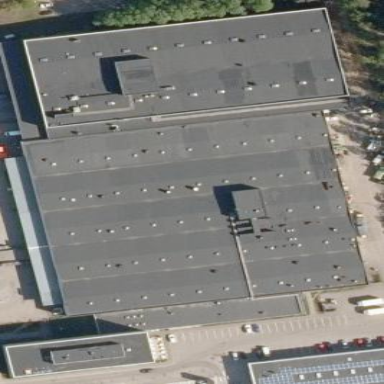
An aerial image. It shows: Commercial building.